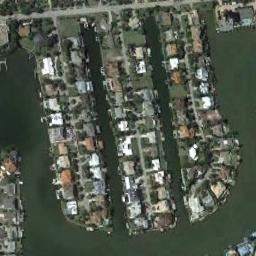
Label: dense_residential